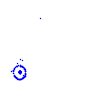
Particle: proton